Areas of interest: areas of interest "Business office"
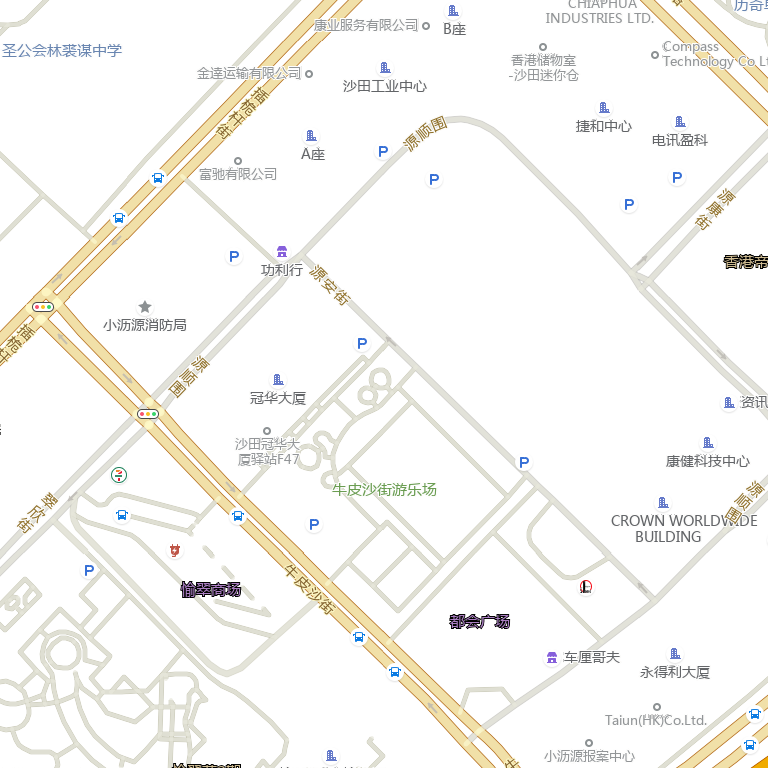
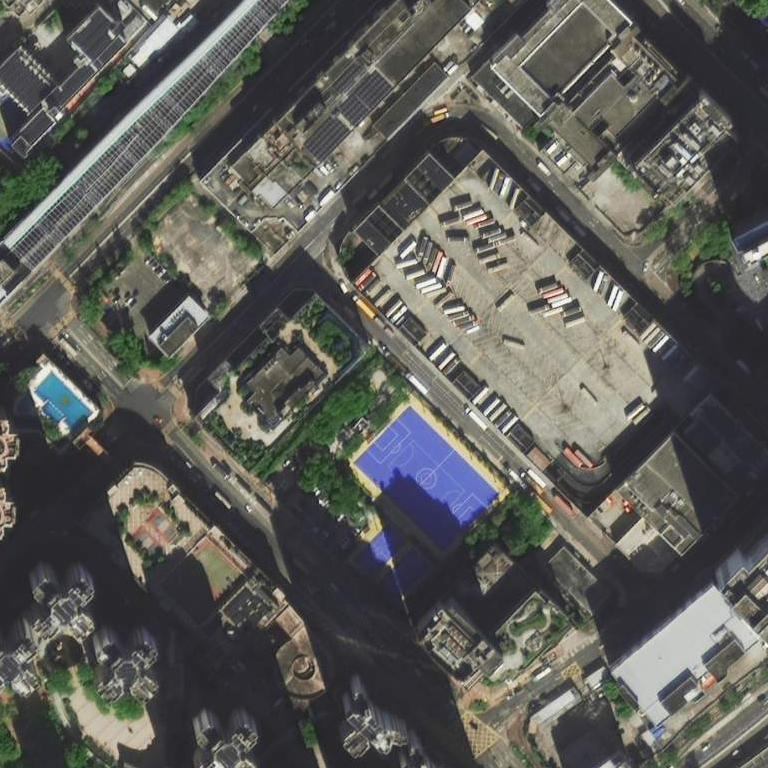